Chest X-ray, PA view. Patient: 35 years old, sex F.
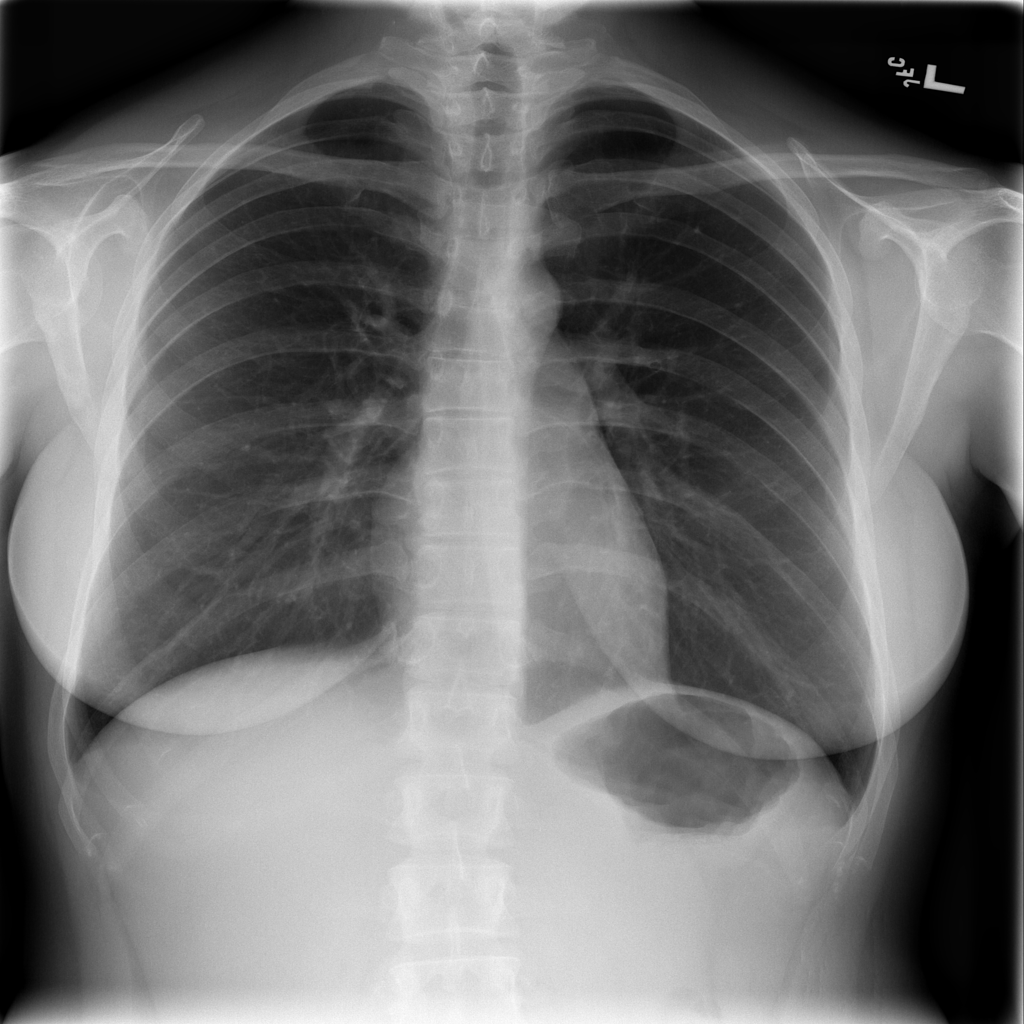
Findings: Infiltration